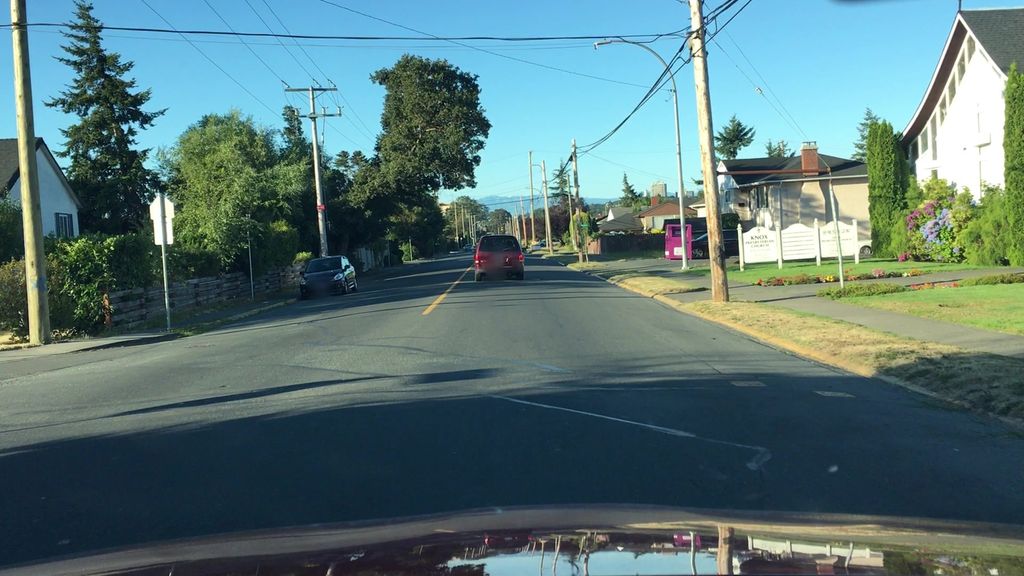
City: victoria